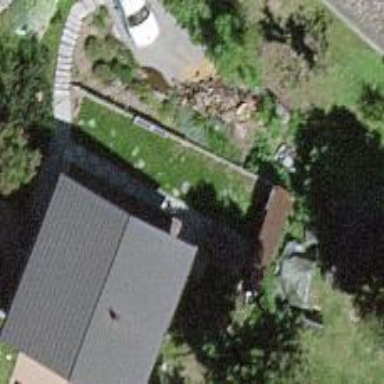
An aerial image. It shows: Simple house.